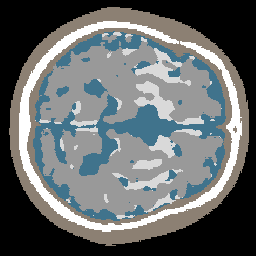
Label: no_lesion